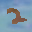
Label: 2